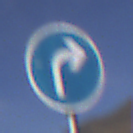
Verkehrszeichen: VorgeschriebeneFahrtrichtungRechts
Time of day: Midday
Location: Outdoor (Nature)
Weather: Clear
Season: NotSpecified
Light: Natural